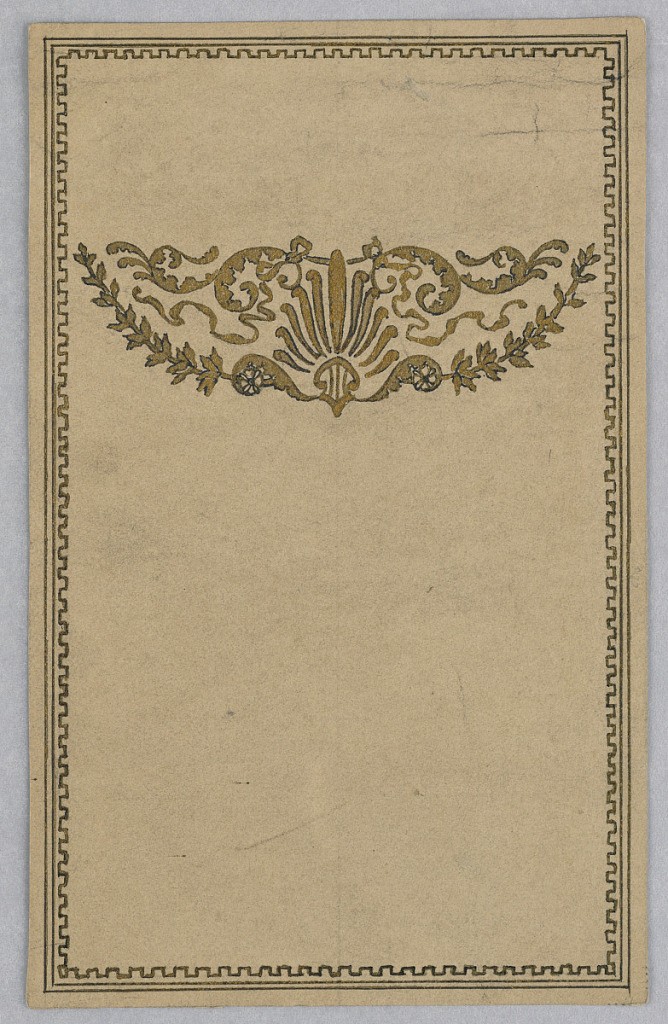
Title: Design for a Book Cover
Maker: Alice Cordelia Morse, American, 1863–1961
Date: ca. 1890
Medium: Brush and gold paint on paper
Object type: Drawing
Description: On beige ground, decoration in gold of anthemion with rinceaux; bordered by Greek key frame.